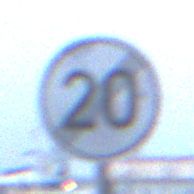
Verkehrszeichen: EndeGeschwindigkeit20
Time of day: Dawn
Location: Outdoor (Urban)
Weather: Clear
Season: NotSpecified
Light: Natural